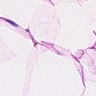
Metastatic tissue present: no